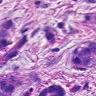
Metastatic tissue present: yes